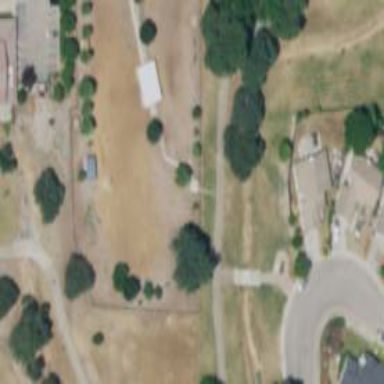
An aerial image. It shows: Dog park for leisure land.